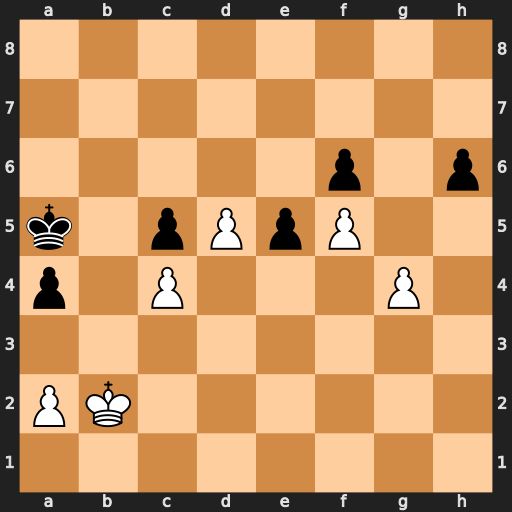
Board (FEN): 8/8/5p1p/k1pPpP2/p1P3P1/8/PK6/8
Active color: w
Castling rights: -
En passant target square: -
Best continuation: Ka3 e4 Kb2